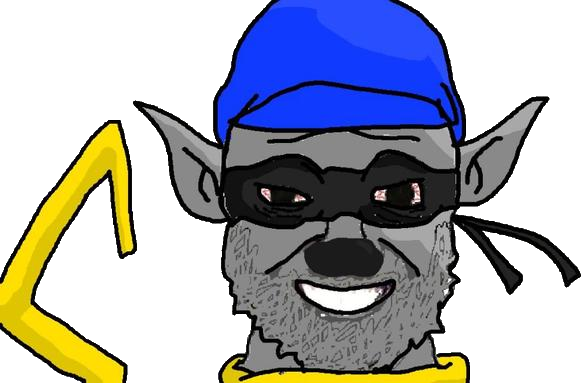
Label: 5_Coomer